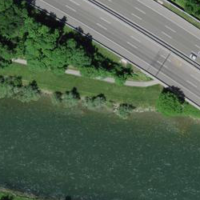
EUNIS habitat code: 57
Species observed at this site:
Chroicocephalus ridibundus
Phalacrocorax carbo
Corvus corone
Larus michahellis
Cyanistes caeruleus
Anas platyrhynchos
Parus major
Alcedo atthis
Erithacus rubecula
Streptopelia decaocto
Prunus padus
Passer domesticus
Ciconia ciconia
Turdus merula